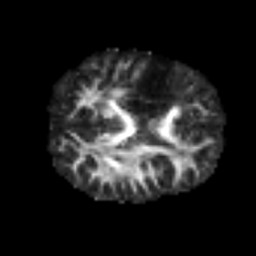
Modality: FA
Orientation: axial
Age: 55
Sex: male
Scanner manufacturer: siemens
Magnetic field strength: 3 T
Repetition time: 6.1 s
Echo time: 0.101 s